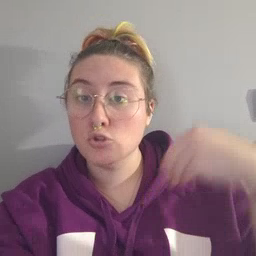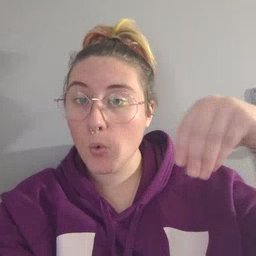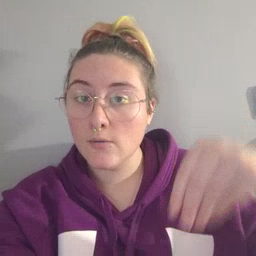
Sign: store